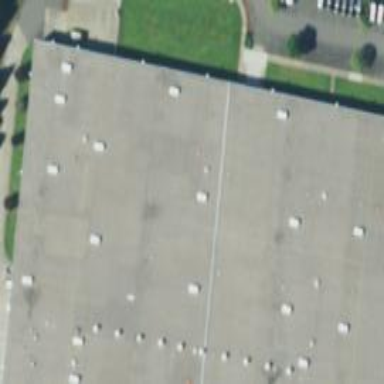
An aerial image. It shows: Warehouse.